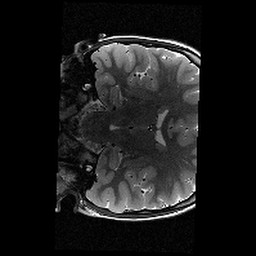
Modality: T2w
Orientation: coronal
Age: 10
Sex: female
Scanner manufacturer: siemens
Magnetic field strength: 3 T
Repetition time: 9.23 s
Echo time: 0.067 s